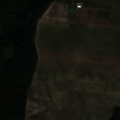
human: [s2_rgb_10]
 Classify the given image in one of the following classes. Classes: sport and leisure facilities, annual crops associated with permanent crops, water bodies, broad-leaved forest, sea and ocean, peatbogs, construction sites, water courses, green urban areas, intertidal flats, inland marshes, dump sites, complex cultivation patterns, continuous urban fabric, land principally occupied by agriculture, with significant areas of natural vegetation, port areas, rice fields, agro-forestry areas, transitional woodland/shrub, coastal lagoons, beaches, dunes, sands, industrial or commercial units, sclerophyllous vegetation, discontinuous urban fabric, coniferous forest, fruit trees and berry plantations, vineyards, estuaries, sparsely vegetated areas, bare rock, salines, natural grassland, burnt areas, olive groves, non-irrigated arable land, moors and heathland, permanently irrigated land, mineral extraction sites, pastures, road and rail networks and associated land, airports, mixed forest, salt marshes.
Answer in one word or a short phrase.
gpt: non-irrigated arable land, complex cultivation patterns, coniferous forest, mixed forest, transitional woodland/shrub